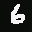
Label: 6